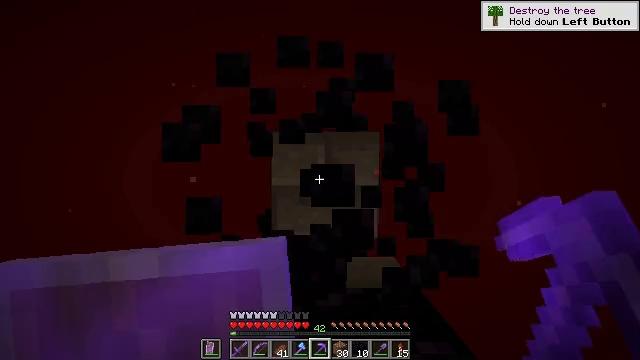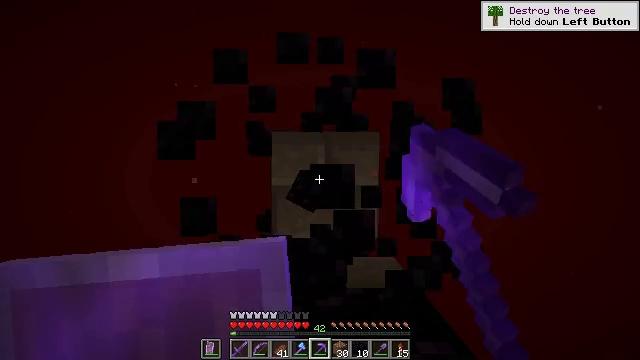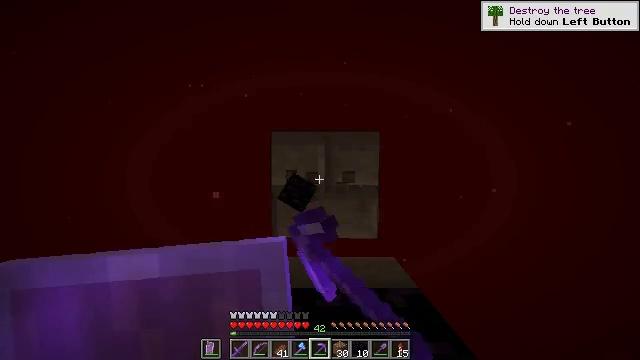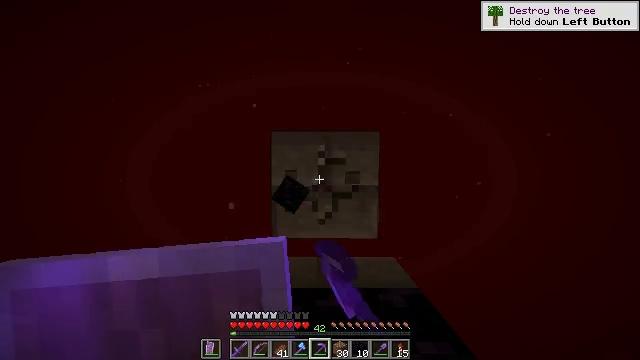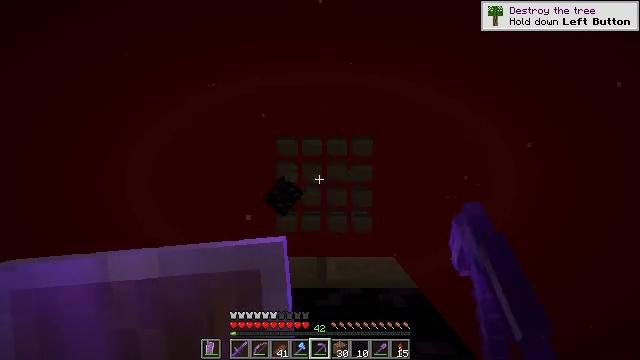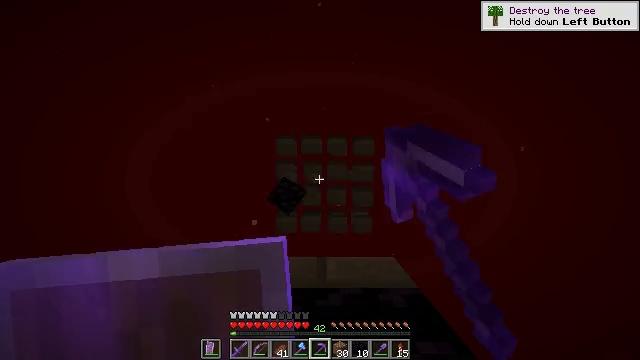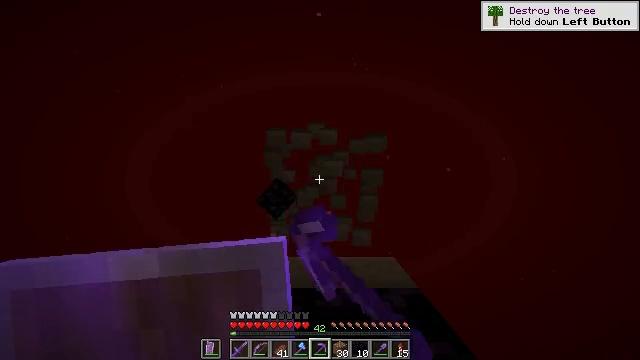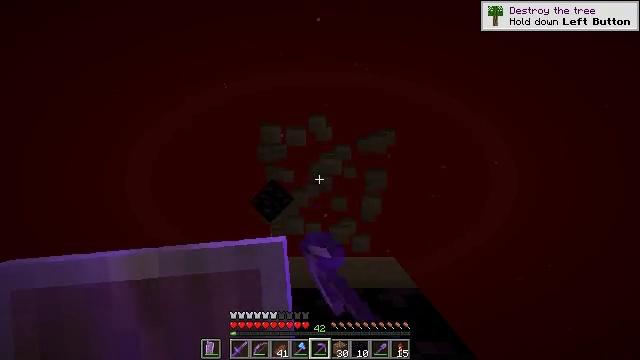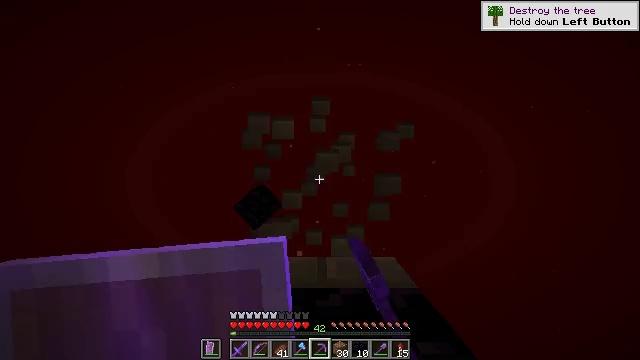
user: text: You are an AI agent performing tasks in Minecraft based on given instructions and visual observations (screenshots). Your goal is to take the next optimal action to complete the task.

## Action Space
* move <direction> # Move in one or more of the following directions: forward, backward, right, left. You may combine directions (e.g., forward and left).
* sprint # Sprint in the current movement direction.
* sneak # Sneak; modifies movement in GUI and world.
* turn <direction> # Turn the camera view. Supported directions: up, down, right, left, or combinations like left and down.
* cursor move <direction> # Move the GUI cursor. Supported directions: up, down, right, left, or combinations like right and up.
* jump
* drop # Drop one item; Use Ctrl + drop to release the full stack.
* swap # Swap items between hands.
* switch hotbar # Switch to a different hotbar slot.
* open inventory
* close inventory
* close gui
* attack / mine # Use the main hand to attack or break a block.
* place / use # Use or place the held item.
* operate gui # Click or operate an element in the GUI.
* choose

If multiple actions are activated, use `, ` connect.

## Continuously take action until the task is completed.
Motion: motion action
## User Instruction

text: Remove the stone brick slab from a structure.
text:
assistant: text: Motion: attack / mine
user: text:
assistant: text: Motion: attack / mine
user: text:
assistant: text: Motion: attack / mine
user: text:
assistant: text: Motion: attack / mine
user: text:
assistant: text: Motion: attack / mine
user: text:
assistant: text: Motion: attack / mine
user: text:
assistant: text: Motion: attack / mine
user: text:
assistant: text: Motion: attack / mine
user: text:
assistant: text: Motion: attack / mine